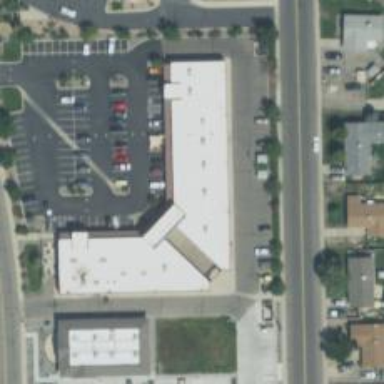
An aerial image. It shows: Veterinary facility.